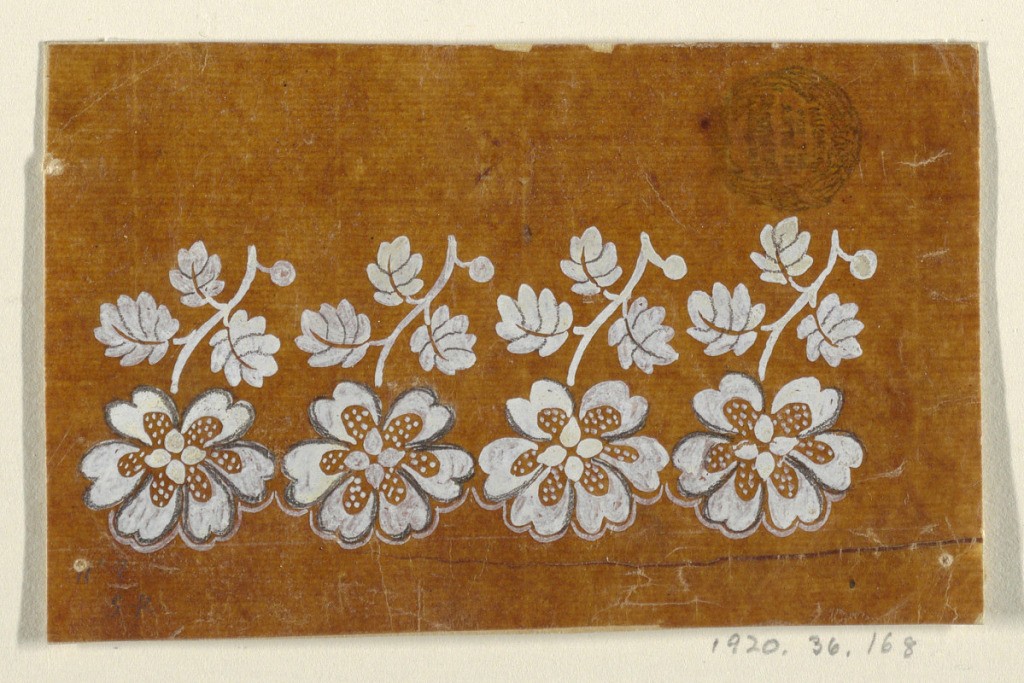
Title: Design for an Embroidered or Woven Horizontal Border of the "Fabrique de St. Ruf"
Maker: Fabrique de Saint Ruf, Lyon, France
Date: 1800–1815
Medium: Brush and white gouache, graphite on glazed tracing paper
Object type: Drawing
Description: A row of four hanging boughs, with a seed, three leaves, and a blossom in each of them.